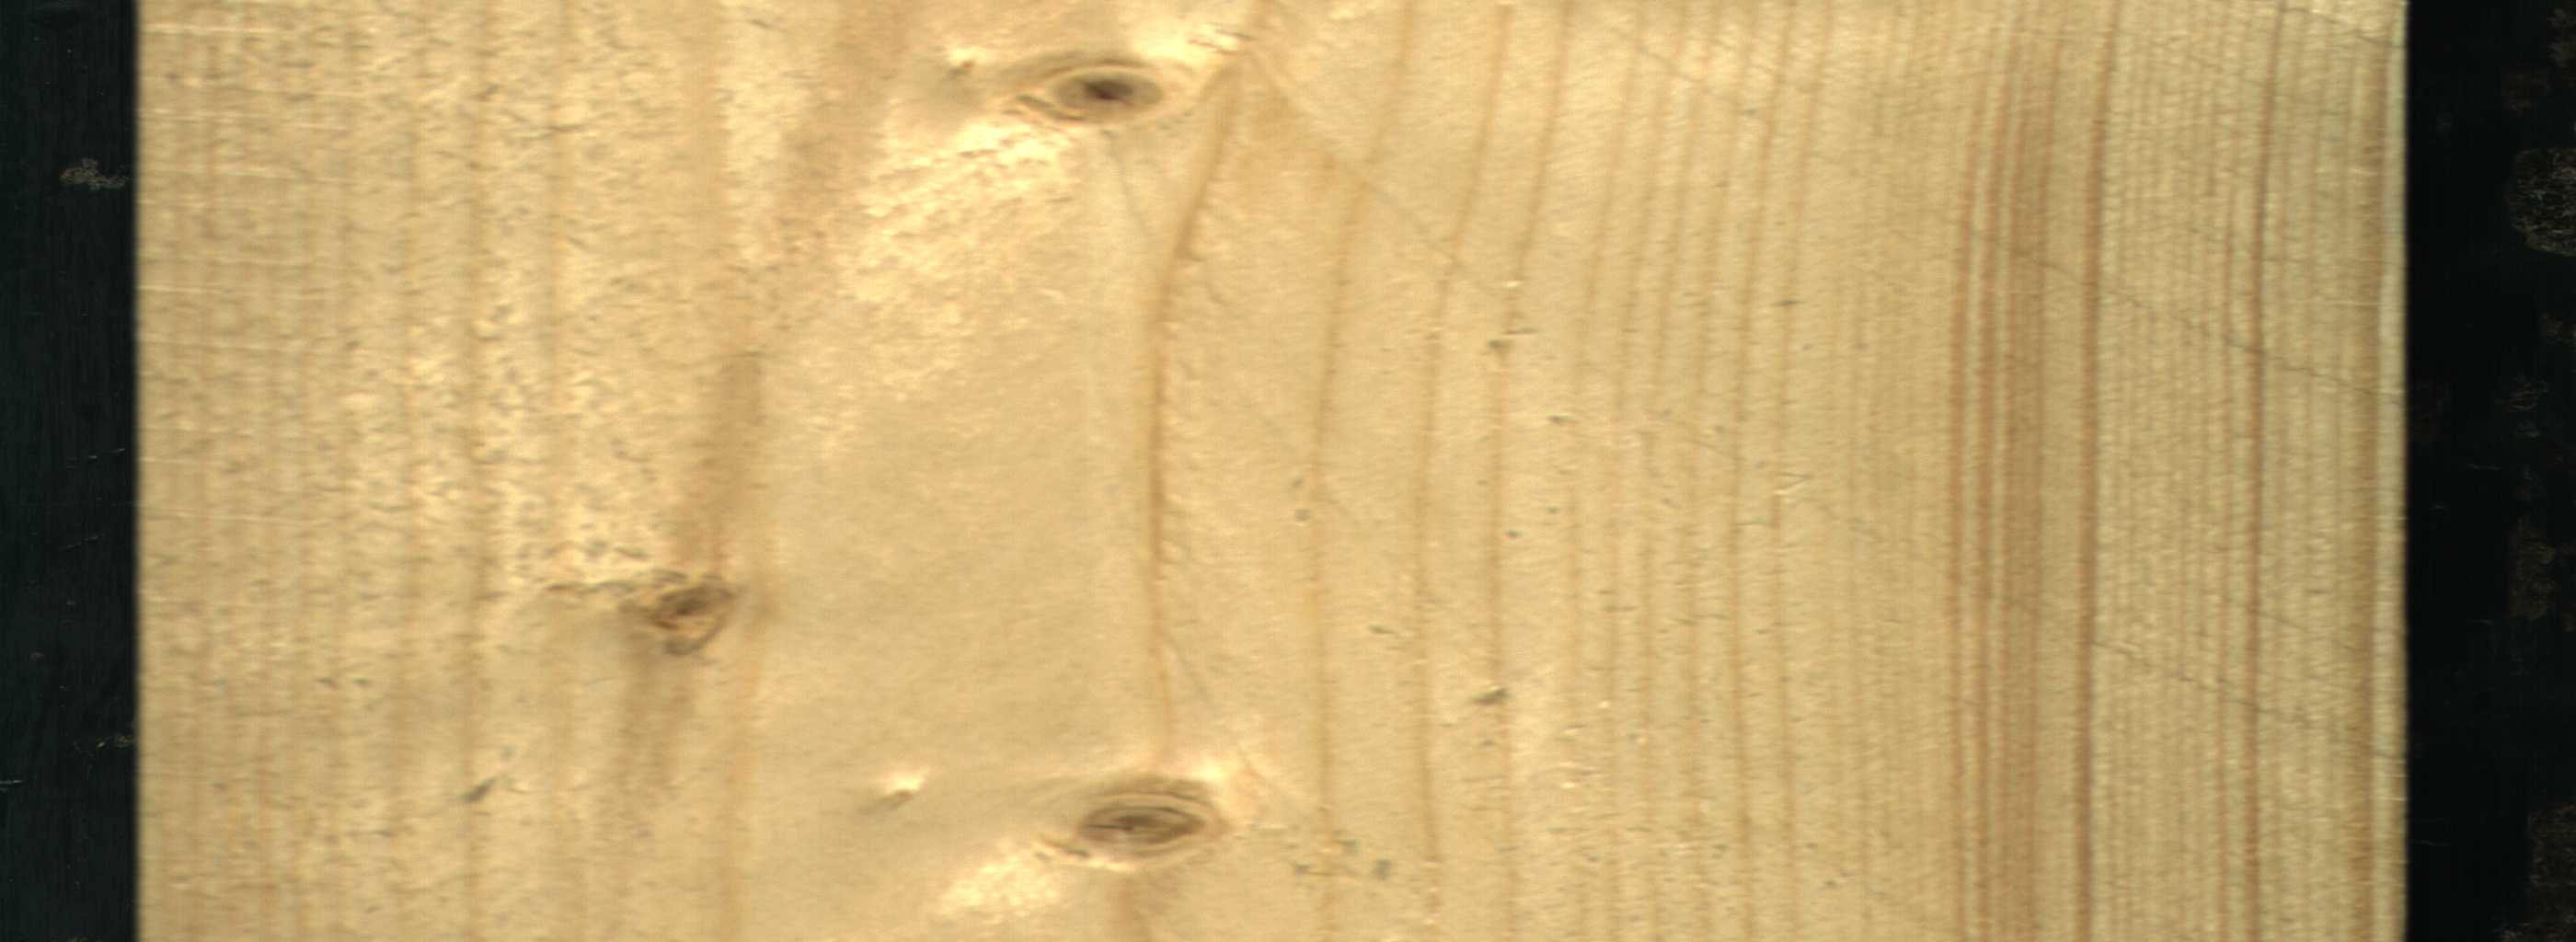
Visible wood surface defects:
Live_Knot
Live_Knot
Live_Knot